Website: bh-photo
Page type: address-validator
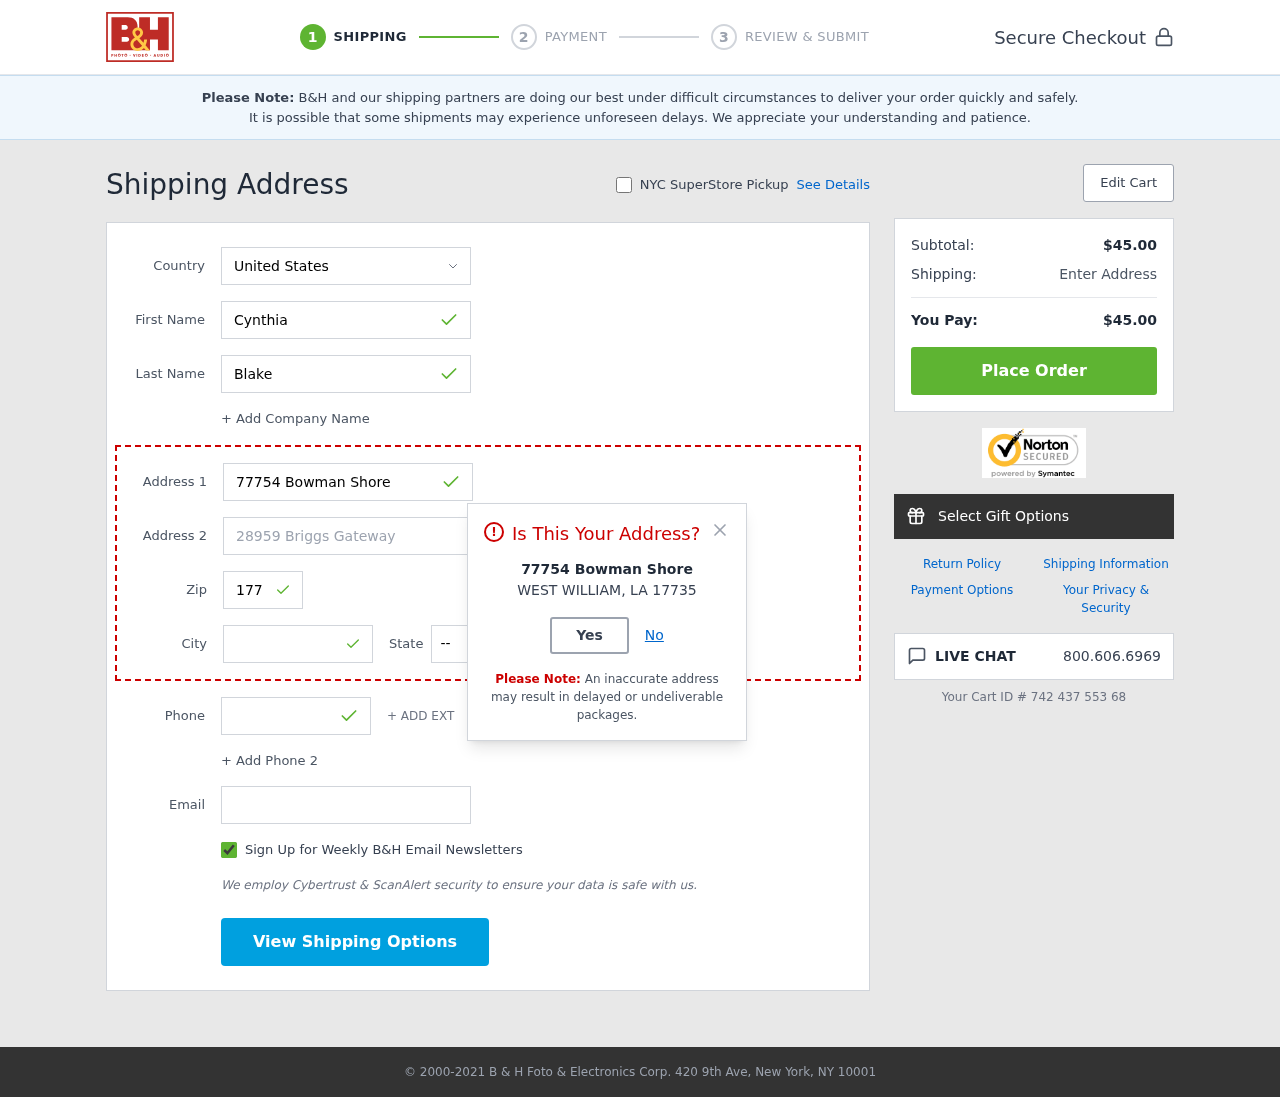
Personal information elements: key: PII_CITY
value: West William
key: PII_COUNTRY
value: United States
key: PII_EMAIL
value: cynthia.blake@hotmail.com
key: PII_FIRSTNAME
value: Cynthia
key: PII_LASTNAME
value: Blake
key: PII_PHONE
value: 9128044210
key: PII_POSTCODE
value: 17735
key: PII_STATE_ABBR
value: LA
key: PII_STREET
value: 77754 Bowman Shore
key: PII_STREET2
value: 28959 Briggs Gateway
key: PII_CITY_MODAL
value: WEST WILLIAM
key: PII_POSTCODE_FULL
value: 17735
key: PII_POSTCODE_NUMERIC
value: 17735
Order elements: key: ORDER_SUBTOTAL
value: $45.00
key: ORDER_TOTAL
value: $45.00
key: ORDER_ID
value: Your Cart ID # 742 437 553 68